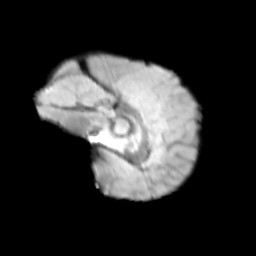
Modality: T2w
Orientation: sagittal
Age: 9
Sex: male
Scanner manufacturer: siemens
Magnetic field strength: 3 T
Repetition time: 3.8 s
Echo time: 0.07 s